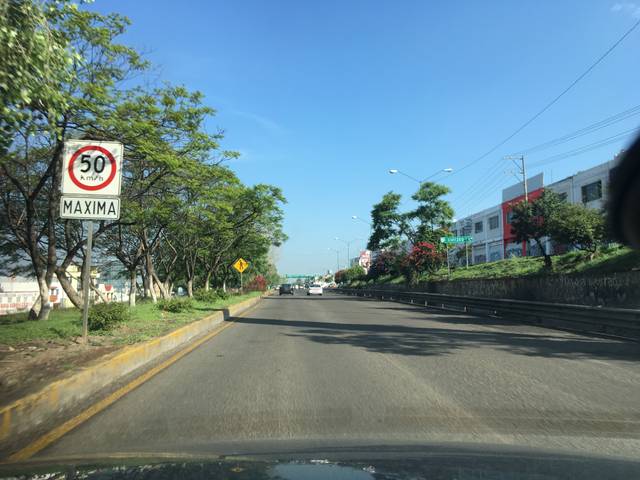
Region: Mexico
Coordinates: 19.713, -101.169